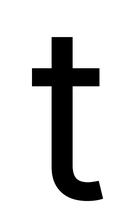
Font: Inter_Regular